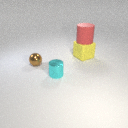
large yellow rubber cube below large red rubber cylinder